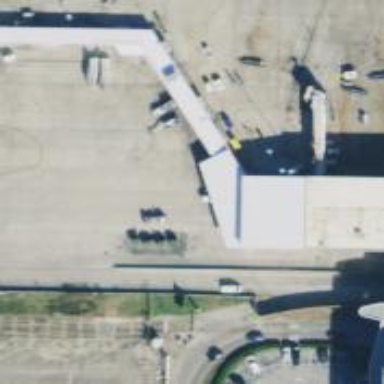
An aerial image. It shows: Airport gate.